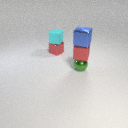
small cyan rubber cube behind small red metal cube